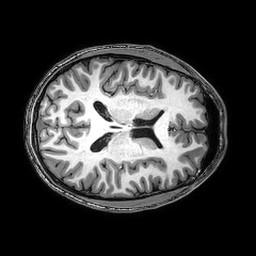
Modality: T1w
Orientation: axial
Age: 25
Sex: male
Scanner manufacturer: philips
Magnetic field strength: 3 T
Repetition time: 0.008313 s
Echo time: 0.00383 s